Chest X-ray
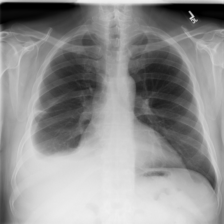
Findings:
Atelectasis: negative
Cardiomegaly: negative
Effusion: positive
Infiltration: negative
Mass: negative
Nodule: negative
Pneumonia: negative
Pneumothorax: negative
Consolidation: negative
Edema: negative
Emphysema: negative
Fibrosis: negative
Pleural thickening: negative
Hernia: negative